Milling tool wear sample.
Tool blade image: 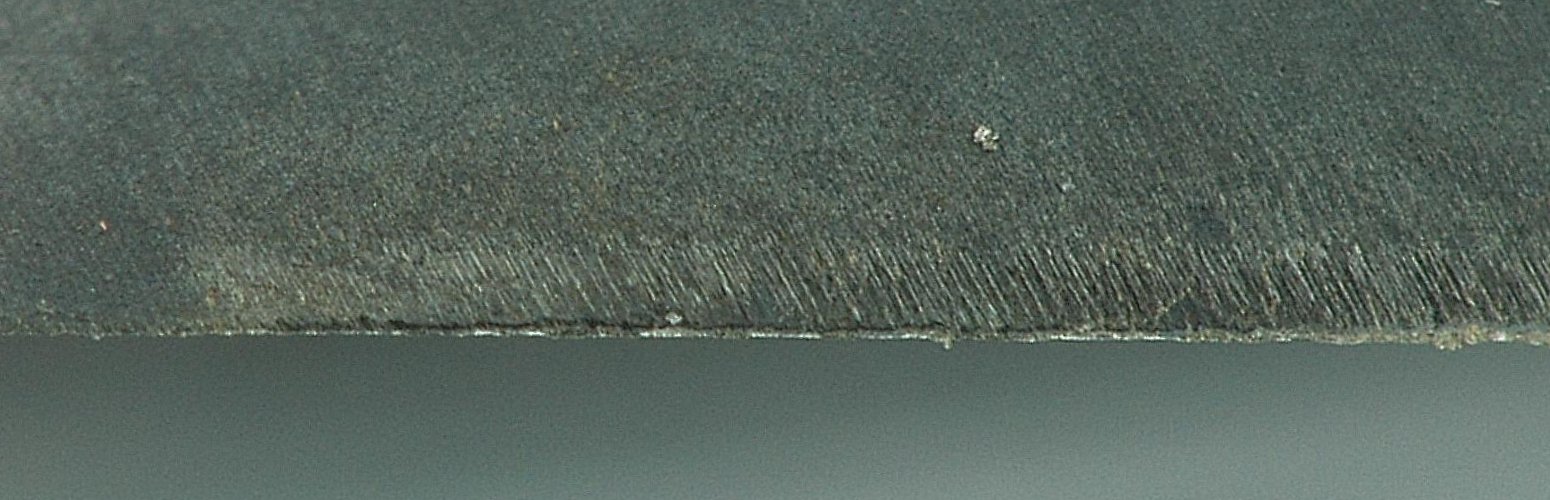
Chip image: 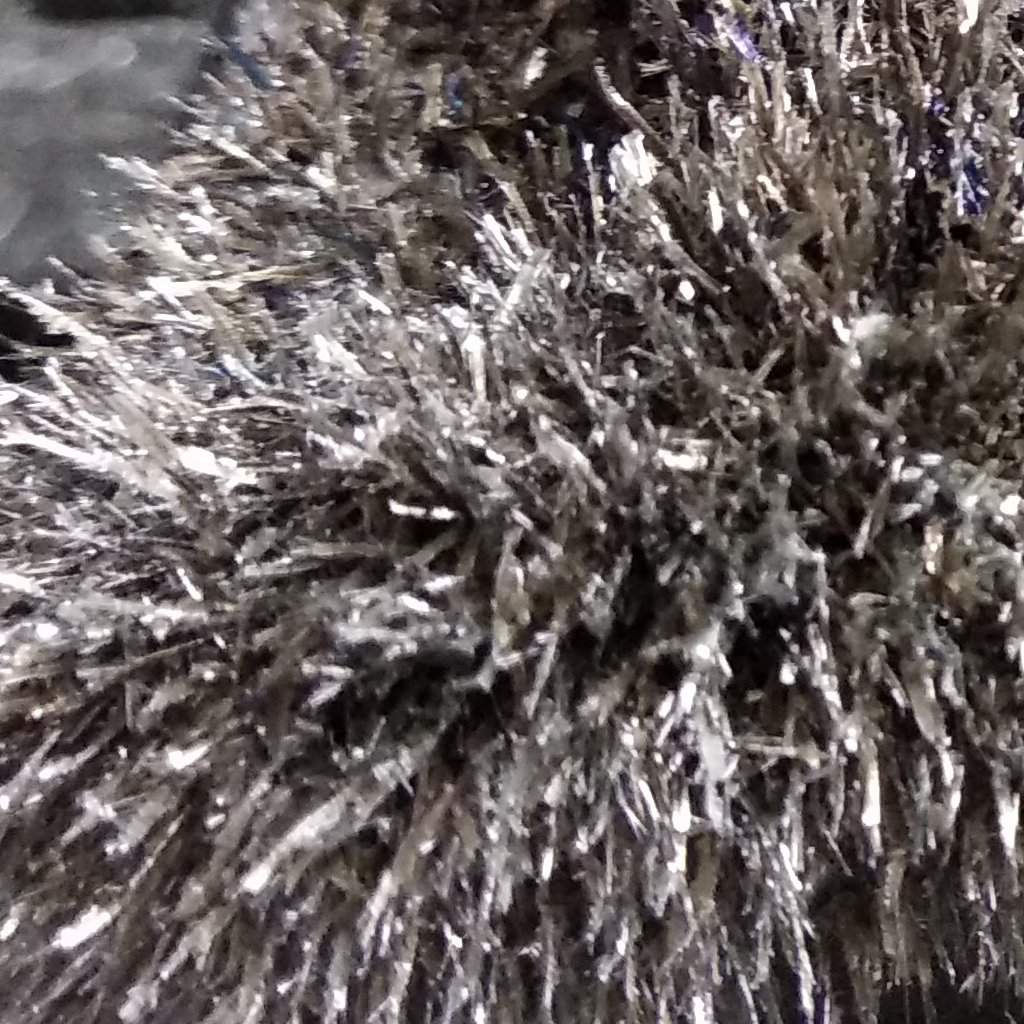
Workpiece image: 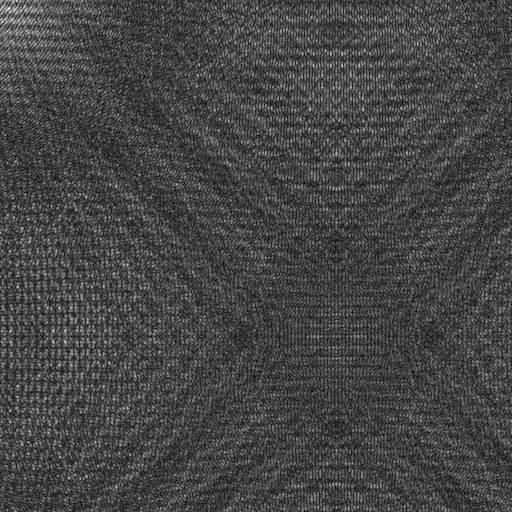
Tool wear state: sharp
Gaps: 0
Flank wear: 31.64
Overhang: 19.82
Force-signal Mel-spectrograms (X, Y, Z axes): 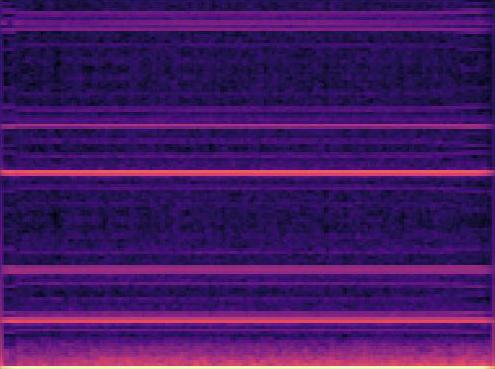 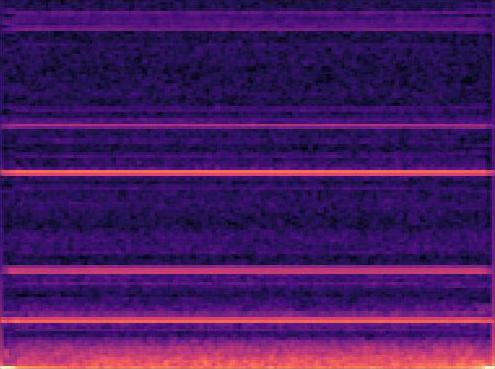 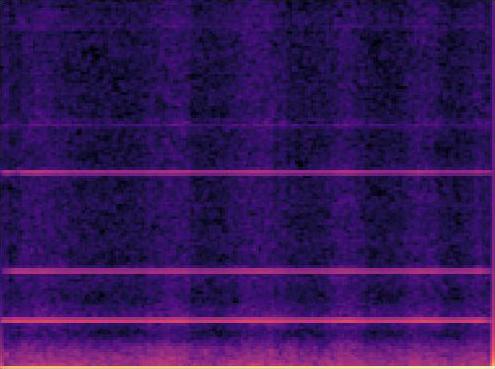
Force-signal scalograms (X, Y, Z axes): 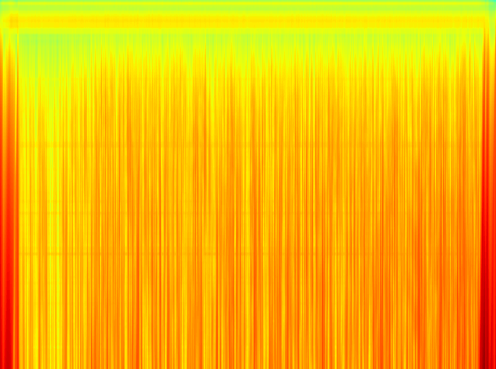 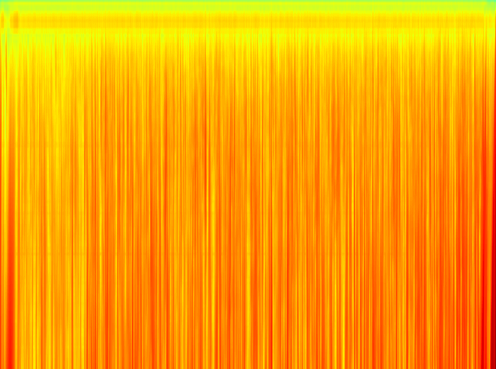 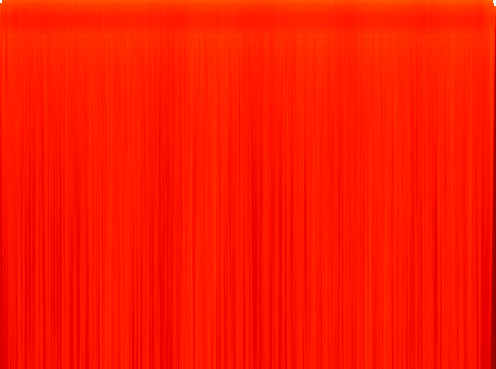
Force phase: initial_break_in_wear